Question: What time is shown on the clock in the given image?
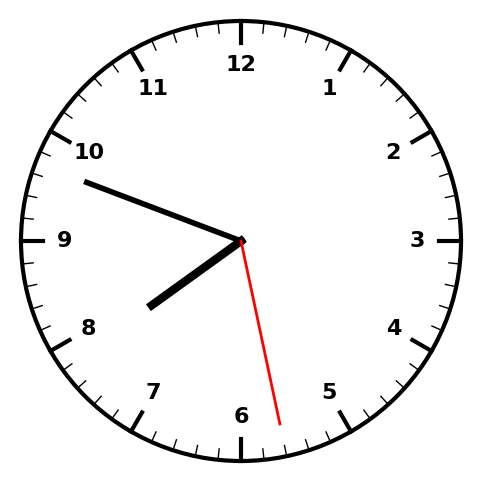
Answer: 07:48:28